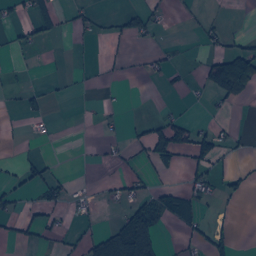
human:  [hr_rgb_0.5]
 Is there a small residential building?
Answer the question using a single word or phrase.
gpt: yes

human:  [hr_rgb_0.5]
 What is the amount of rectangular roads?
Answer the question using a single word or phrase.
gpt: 0

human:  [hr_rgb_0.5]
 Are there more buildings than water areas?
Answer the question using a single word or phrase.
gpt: yes

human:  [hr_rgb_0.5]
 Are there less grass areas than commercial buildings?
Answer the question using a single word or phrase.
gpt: no

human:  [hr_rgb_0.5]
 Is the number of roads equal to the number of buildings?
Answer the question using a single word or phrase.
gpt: no

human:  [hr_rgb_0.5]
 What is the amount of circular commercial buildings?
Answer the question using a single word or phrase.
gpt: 0

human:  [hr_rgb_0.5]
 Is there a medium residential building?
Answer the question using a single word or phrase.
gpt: no

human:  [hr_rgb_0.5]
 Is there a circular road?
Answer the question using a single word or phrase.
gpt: no

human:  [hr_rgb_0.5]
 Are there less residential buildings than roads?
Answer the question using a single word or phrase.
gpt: no

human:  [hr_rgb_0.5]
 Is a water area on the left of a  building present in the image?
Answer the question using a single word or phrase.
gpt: yes

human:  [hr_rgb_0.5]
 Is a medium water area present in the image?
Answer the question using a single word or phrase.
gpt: no

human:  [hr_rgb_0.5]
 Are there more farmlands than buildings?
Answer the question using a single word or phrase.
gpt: no

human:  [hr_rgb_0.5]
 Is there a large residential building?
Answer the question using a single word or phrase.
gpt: no

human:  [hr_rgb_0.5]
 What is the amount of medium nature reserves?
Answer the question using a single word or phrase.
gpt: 0

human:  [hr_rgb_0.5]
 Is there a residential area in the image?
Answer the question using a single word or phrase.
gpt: yes

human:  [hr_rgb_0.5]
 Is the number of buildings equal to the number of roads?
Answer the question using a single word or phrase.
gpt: no

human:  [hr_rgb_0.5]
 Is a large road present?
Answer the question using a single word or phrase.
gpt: no

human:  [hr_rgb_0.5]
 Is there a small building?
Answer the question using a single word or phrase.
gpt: yes

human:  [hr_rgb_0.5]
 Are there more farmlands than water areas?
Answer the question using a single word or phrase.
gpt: yes

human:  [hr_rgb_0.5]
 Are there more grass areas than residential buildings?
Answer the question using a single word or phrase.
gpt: no

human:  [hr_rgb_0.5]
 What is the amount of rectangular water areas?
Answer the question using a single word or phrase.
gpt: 2

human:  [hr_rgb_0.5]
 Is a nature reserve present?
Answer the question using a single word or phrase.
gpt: yes

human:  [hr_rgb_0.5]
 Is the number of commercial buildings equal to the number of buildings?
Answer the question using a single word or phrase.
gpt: no

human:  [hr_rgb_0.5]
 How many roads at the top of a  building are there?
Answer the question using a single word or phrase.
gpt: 3

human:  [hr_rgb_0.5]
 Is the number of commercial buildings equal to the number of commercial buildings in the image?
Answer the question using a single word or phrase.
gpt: yes

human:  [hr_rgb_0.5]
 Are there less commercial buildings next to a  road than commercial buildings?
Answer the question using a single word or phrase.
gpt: no

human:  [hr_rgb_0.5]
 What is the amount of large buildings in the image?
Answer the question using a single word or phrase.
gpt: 0

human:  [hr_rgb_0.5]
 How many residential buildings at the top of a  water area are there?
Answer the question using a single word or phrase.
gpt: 40

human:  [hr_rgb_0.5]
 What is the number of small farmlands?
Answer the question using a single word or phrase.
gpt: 0

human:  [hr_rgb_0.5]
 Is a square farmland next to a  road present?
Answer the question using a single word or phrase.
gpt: no

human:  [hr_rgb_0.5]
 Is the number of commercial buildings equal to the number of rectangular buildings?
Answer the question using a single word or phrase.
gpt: no

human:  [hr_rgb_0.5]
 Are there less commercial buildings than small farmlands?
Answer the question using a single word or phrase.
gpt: no

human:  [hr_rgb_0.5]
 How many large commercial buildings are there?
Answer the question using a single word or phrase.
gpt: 0

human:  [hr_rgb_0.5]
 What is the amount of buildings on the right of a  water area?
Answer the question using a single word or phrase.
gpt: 34

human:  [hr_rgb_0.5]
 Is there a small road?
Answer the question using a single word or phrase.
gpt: yes

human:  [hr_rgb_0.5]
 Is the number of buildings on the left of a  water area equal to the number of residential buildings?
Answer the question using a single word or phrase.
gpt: no